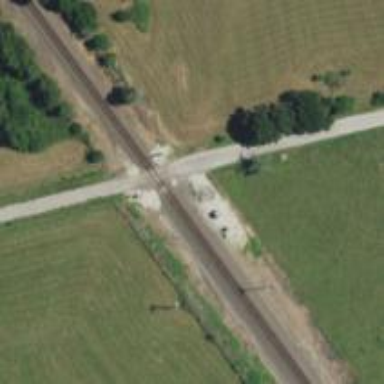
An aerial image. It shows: Railway level crossing.